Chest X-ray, PA view. Patient: 47 years old, sex M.
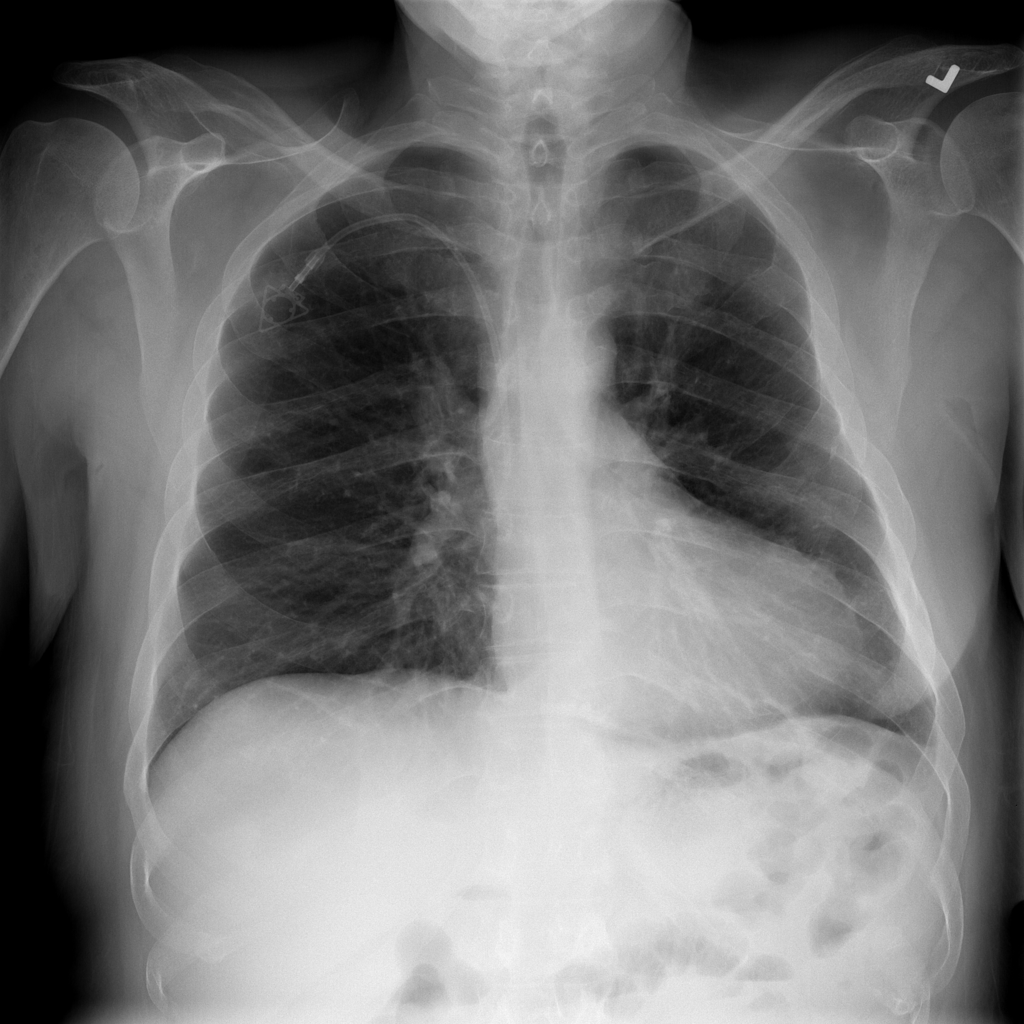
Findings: Fibrosis, Pleural_Thickening